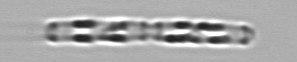
Label: Cerataulina_pelagica